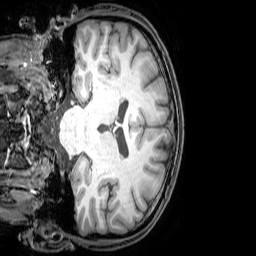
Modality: T1w
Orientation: coronal
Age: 23
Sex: male
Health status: healthy
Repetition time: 0.081 s
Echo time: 0.037 s